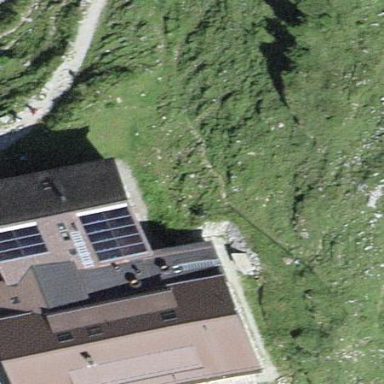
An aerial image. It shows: Restaurant located within guest house building.